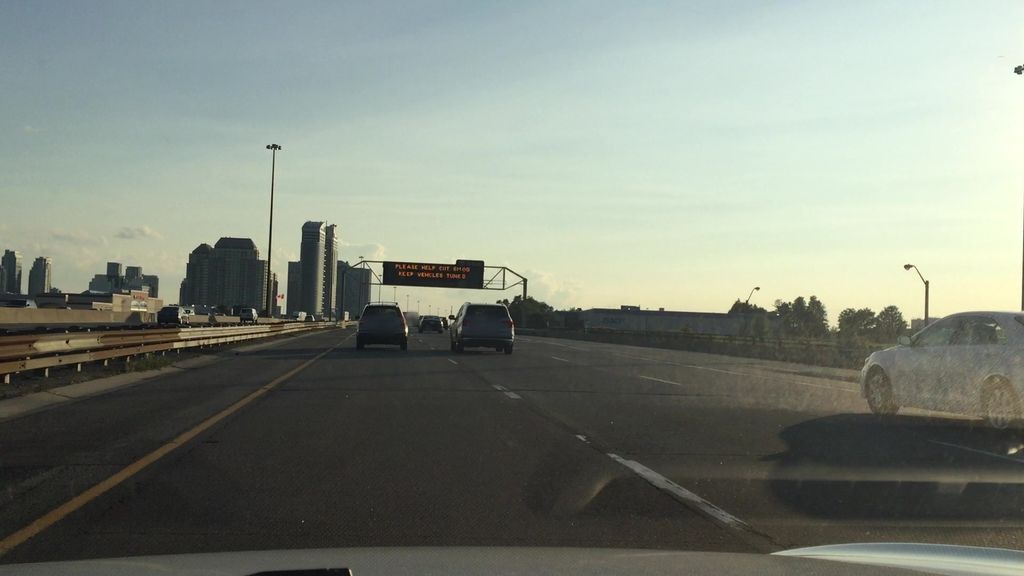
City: toronto